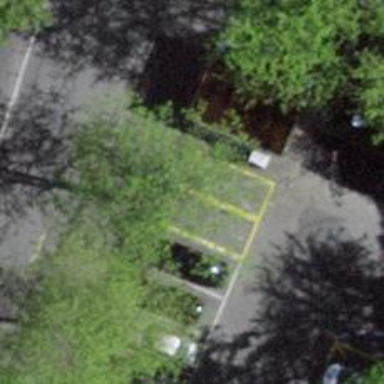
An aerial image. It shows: Charging station.